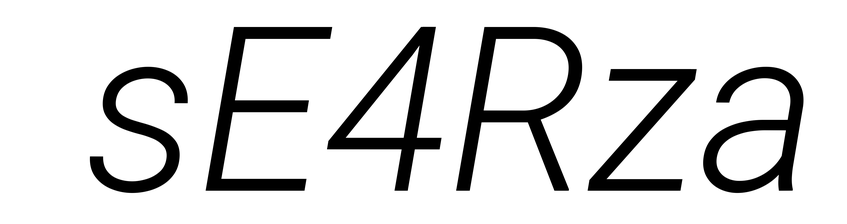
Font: Roboto-Italic_Light_Italic